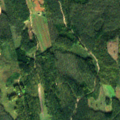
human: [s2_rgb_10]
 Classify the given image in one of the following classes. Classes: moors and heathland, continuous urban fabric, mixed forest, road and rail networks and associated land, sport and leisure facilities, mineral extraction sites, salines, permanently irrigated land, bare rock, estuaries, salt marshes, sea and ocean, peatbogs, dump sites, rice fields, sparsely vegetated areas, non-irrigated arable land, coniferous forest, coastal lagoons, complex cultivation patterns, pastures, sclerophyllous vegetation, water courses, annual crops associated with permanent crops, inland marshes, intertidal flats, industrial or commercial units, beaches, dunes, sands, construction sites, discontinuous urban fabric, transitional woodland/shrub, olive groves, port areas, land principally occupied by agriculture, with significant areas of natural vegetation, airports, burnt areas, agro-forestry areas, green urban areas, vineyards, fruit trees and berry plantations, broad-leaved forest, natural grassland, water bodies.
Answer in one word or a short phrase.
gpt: non-irrigated arable land, land principally occupied by agriculture, with significant areas of natural vegetation, coniferous forest